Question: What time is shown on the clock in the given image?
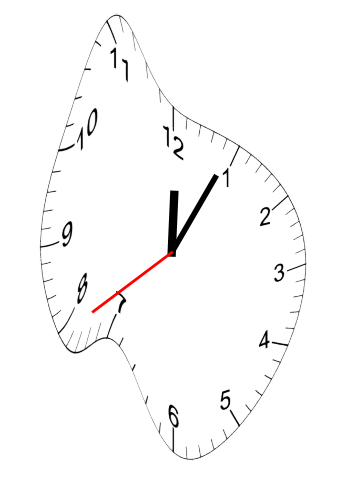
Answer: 12:04:39